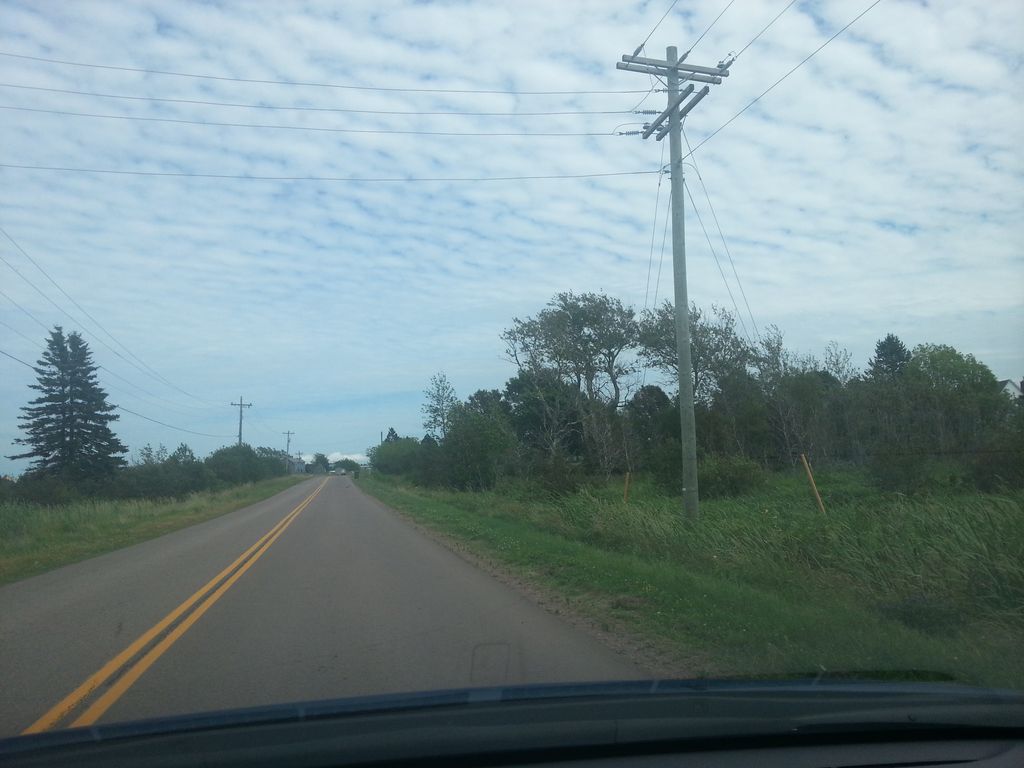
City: charlottetown